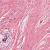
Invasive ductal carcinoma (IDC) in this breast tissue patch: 0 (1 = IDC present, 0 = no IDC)